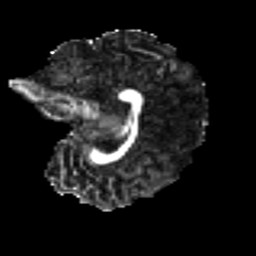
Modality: FA
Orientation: sagittal
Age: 27
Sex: female
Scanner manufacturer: ge
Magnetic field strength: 3 T
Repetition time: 7.8 s
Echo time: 0.0608 s